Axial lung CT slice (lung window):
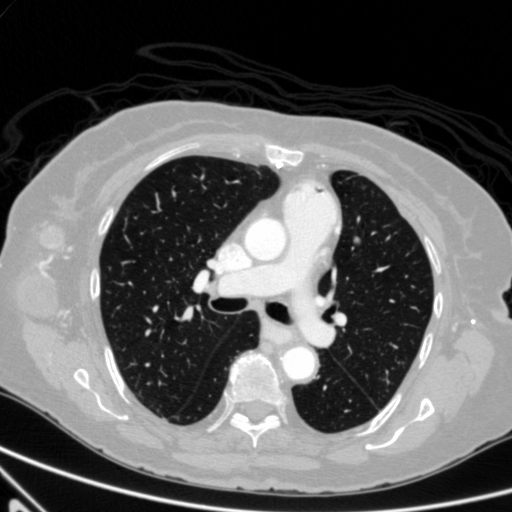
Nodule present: yes
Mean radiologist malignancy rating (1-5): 4